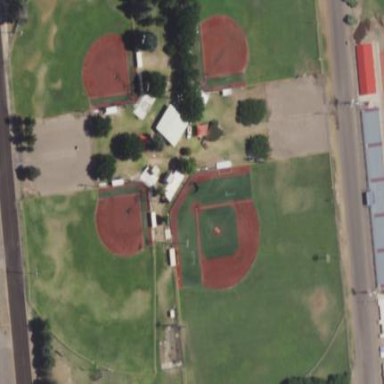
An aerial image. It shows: Baseball pitch for leisure and sports activities.